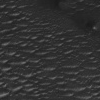
Atmospheric dust classification: not_dusty